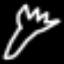
Label: fork